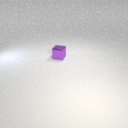
small purple metal cube